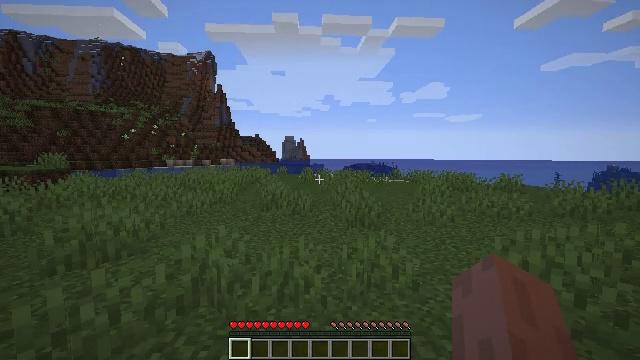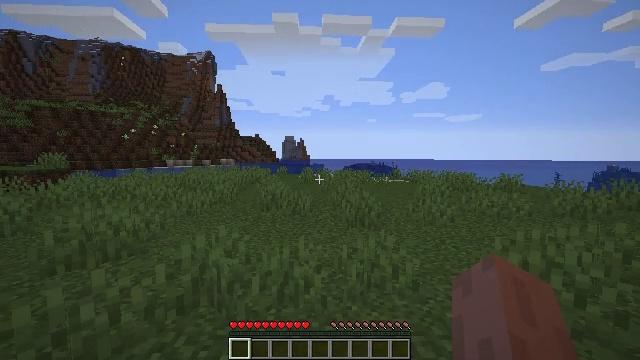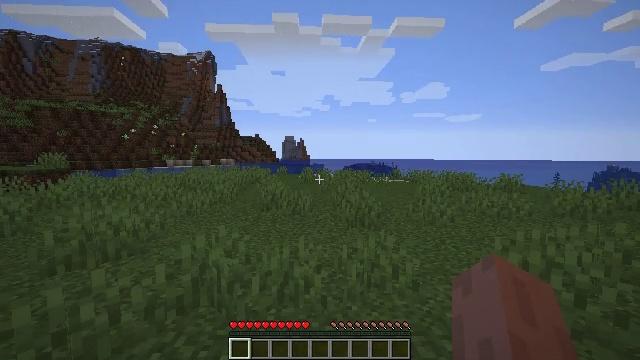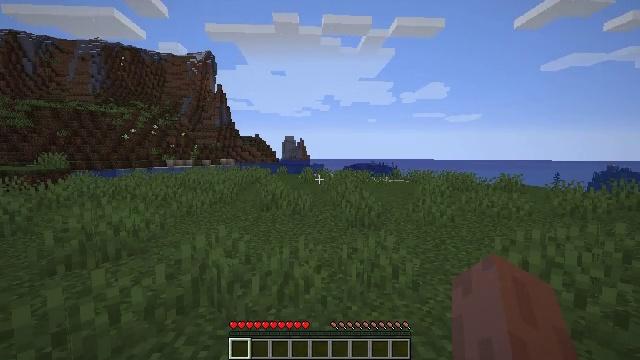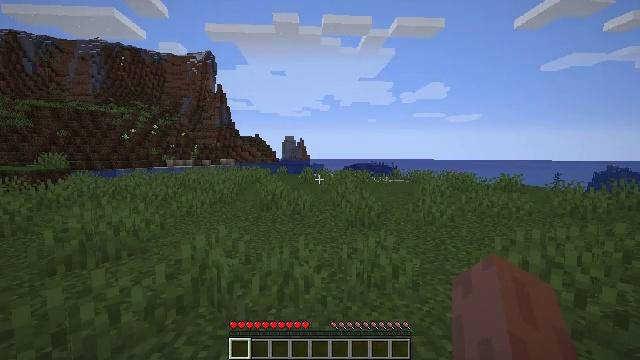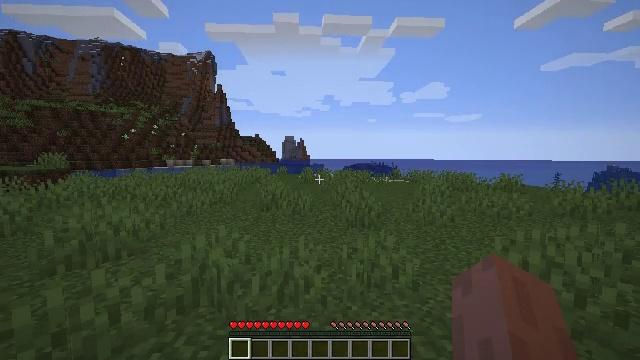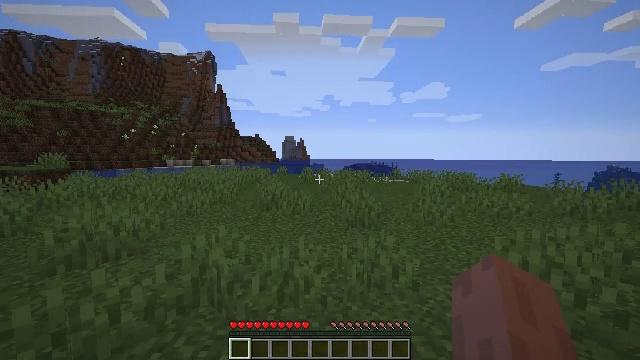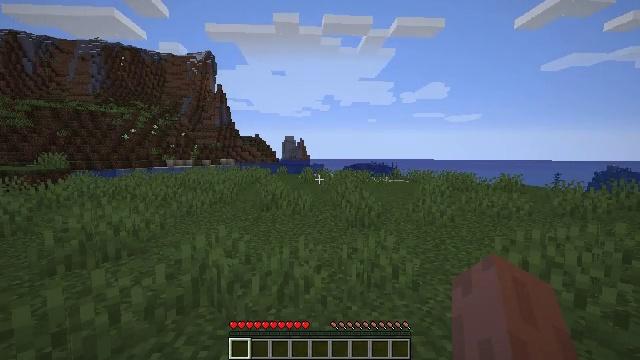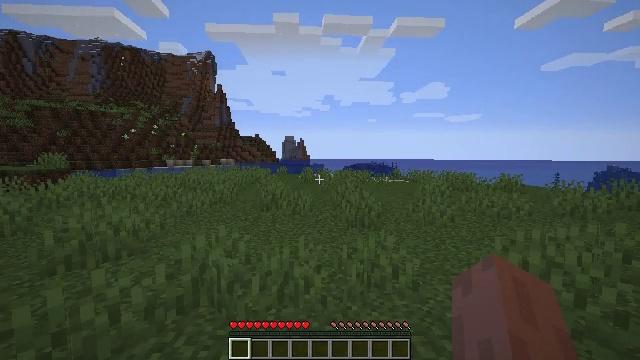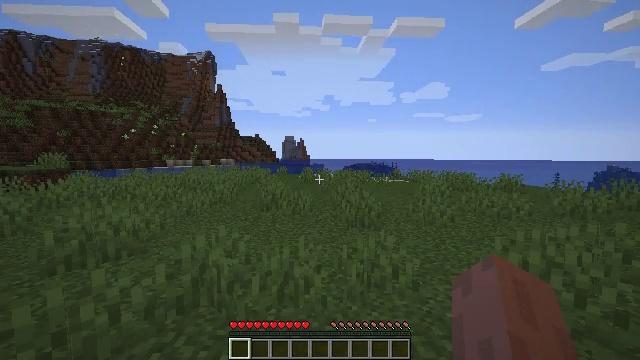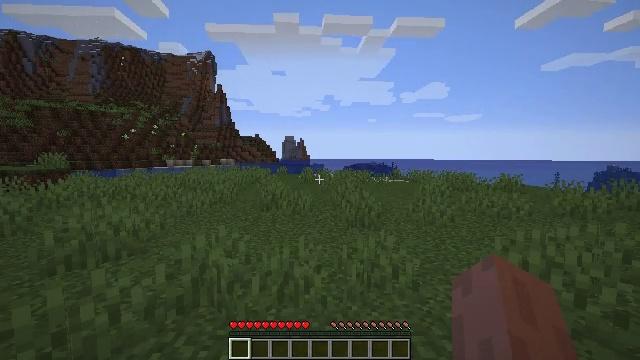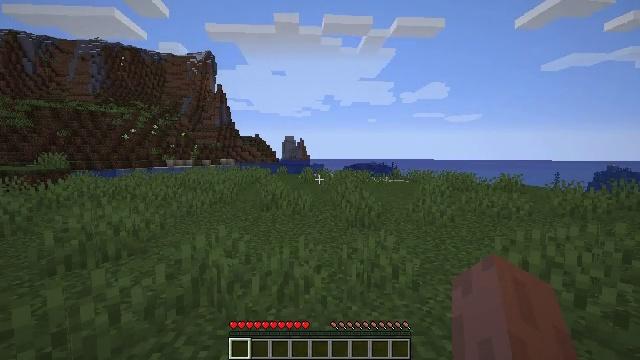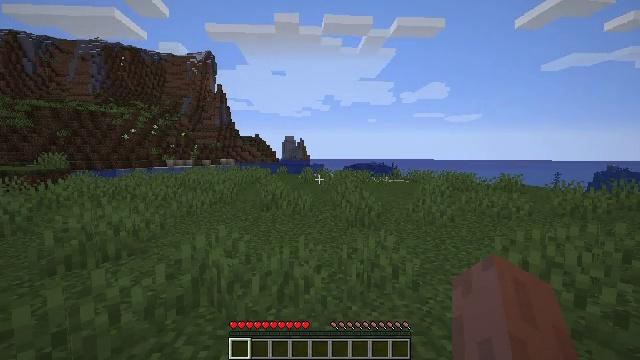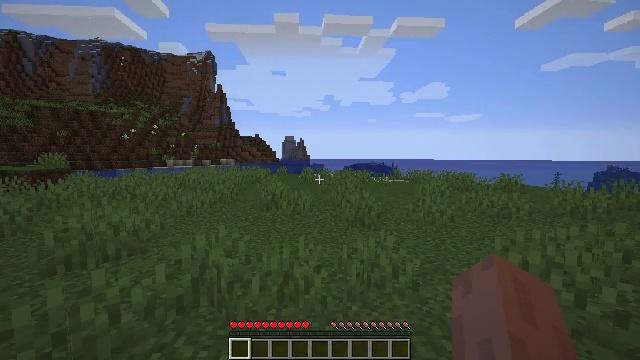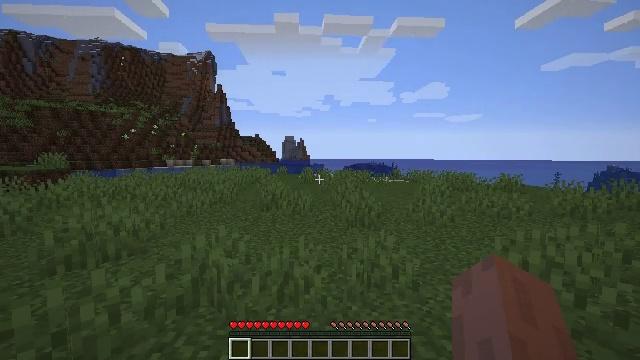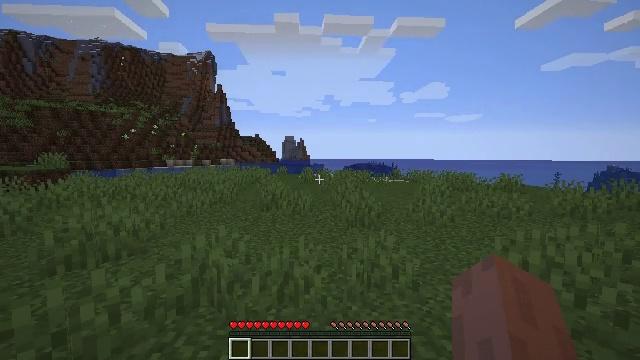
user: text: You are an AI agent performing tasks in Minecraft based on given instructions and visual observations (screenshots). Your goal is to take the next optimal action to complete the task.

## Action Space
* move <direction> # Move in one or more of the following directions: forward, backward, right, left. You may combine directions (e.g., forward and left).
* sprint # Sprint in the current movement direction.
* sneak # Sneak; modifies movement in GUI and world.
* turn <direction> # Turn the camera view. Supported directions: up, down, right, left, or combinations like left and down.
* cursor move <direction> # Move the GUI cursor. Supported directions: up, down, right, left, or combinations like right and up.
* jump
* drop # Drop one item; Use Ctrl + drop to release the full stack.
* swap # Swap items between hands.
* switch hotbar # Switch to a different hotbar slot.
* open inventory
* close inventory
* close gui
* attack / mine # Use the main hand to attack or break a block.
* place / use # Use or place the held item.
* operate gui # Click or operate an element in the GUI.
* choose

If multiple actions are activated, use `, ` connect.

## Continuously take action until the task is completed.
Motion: motion action
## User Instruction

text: Collect birch planks from structures.
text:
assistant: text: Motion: attack / mine
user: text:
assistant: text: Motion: attack / mine
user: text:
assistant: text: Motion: attack / mine
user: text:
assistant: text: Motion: attack / mine
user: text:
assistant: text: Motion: attack / mine
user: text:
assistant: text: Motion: attack / mine
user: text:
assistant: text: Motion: attack / mine
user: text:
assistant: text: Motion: attack / mine
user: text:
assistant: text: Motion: attack / mine
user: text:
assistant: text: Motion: attack / mine
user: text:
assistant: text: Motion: attack / mine
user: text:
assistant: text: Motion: attack / mine
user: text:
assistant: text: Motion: attack / mine
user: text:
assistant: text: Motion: attack / mine
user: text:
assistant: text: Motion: attack / mine
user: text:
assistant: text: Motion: attack / mine
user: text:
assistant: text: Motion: attack / mine
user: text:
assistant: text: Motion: attack / mine
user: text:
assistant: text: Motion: attack / mine
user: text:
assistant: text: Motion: attack / mine
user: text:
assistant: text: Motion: attack / mine
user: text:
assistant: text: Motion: attack / mine
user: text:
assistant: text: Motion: attack / mine
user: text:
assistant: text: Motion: attack / mine
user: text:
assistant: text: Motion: turn right and up, attack / mine
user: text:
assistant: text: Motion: turn right and up, attack / mine
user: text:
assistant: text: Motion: turn left and down, attack / mine
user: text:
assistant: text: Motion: turn right and down, attack / mine
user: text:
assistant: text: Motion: turn right, attack / mine
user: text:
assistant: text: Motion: turn right and up, attack / mine